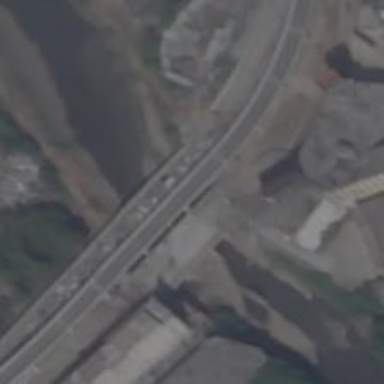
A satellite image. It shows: Primary highway crossing over bridge.